Question: I faced one problem which I don't understand and solve in any way. When the textField is activated, the keyboard is displayed when the buttons of numbers in keyboard are pressed, my stackView, which is located in the middle of the screen, should hide and my tableView should rise up, having an indent from the headView of 36 points. When I delete text in the textField, everything should return to the standard view as in the screenshot. I used and What method should I use here? textField delegate or UIView.animate {} or smth.Could you help me pls.
My , I made it like view just for sample and demonstration.
'''
final class HeaderView: UIView {
// There are contains UIImageView & UITextField
// UIImageView has yellow color in screenShot
// UITextField has green color in screenShot
..........
}
final class LeftView: UIView {
// Contains textLabel and IconImg
...........
}
final class RightView: UIView {
// Contains textLabel and IconImg
...........
}
'''
and call them in my UIViewController:
'''
final class ViewController: UIViewController {
private let headerLabel: UILabel = {
let label = UILabel()
label.font = .systemFont(ofSize: 17, weight: .semibold)
label.text = "Hello World!"
label.textColor = .black
return label
}()
// Calling my custom views
let headView = HeaderView()
let leftView = LeftView()
let rightView = RightView()
let stackView: UIStackView = {
let stackView = UIStackView()
stackView.axis = .horizontal
stackView.alignment = .center
stackView.distribution = .equalSpacing
return stackView
}()
// After that, I created UITableView
let tableView: UITableView = {
let tableView = UITableView(frame: .zero)
tableView.register(UITableViewCell.self, forCellReuseIdentifier: "cell")
return tableView
}()
// ViewDidLoad
override func viewDidLoad() {
super.viewDidLoad()
self.view.backgroundColor = .systemBackground
tableView.delegate = self
tableView.dataSource = self
self.setupUI()
}
func setupUI() {
self.setSubviews()
self.setConstraints()
}
func setSubviews() {
self.view.addSubview(headerLabel)
self.view.addSubview(headView)
self.stackView.addArrangedSubview(leftView)
self.stackView.addArrangedSubview(rightView)
self.view.addSubview(stackView)
self.view.addSubview(tableView)
}
private func setConstraints() {
headerLabel.snp.makeConstraints { make in
make.top.equalTo(self.view.safeAreaLayoutGuide).offset(30)
make.centerX.equalTo(self.view.safeAreaLayoutGuide)
}
headView.snp.makeConstraints { make in
make.top.equalTo(self.headerLabel.snp.bottom).offset(24)
make.leading.equalTo(self.view.safeAreaLayoutGuide).offset(16)
make.trailing.equalTo(self.view.safeAreaLayoutGuide).offset(-16)
make.height.equalTo(56)
}
stackView.snp.makeConstraints { make in
make.top.equalTo(self.headView.snp.bottom).offset(16)
make.leading.trailing.equalToSuperview().inset(16)
}
leftView.snp.makeConstraints { make in
make.top.equalTo(self.stackView.snp.top)
make.leading.equalTo(self.stackView.snp.leading)
make.bottom.equalTo(self.stackView.snp.bottom)
make.size.equalTo(CGSize(width: 163, height: 88))
}
rightView.snp.makeConstraints { make in
make.top.equalTo(self.stackView.snp.top)
make.trailing.equalTo(self.stackView.snp.trailing)
make.bottom.equalTo(self.stackView.snp.bottom)
make.size.equalTo(CGSize(width: 163, height: 88))
}
tableView.snp.makeConstraints { make in
make.top.equalTo(self.stackView.snp.bottom).offset(36)
make.leading.trailing.equalTo(self.view.safeAreaLayoutGuide)
make.bottom.equalTo(self.view.safeAreaLayoutGuide)
}
}
}
extension UIViewController: UITableViewDelegate, UITableViewDataSource {
public func tableView(_ tableView: UITableView, numberOfRowsInSection section: Int) -> Int {
return 10
}
public func tableView(_ tableView: UITableView, cellForRowAt indexPath: IndexPath) -> UITableViewCell {
let cell = tableView.dequeueReusableCell(withIdentifier: "cell", for: indexPath)
cell.textLabel?.text = "Hello"
return cell
}
}
'''
[![enter image description here][1]][1]

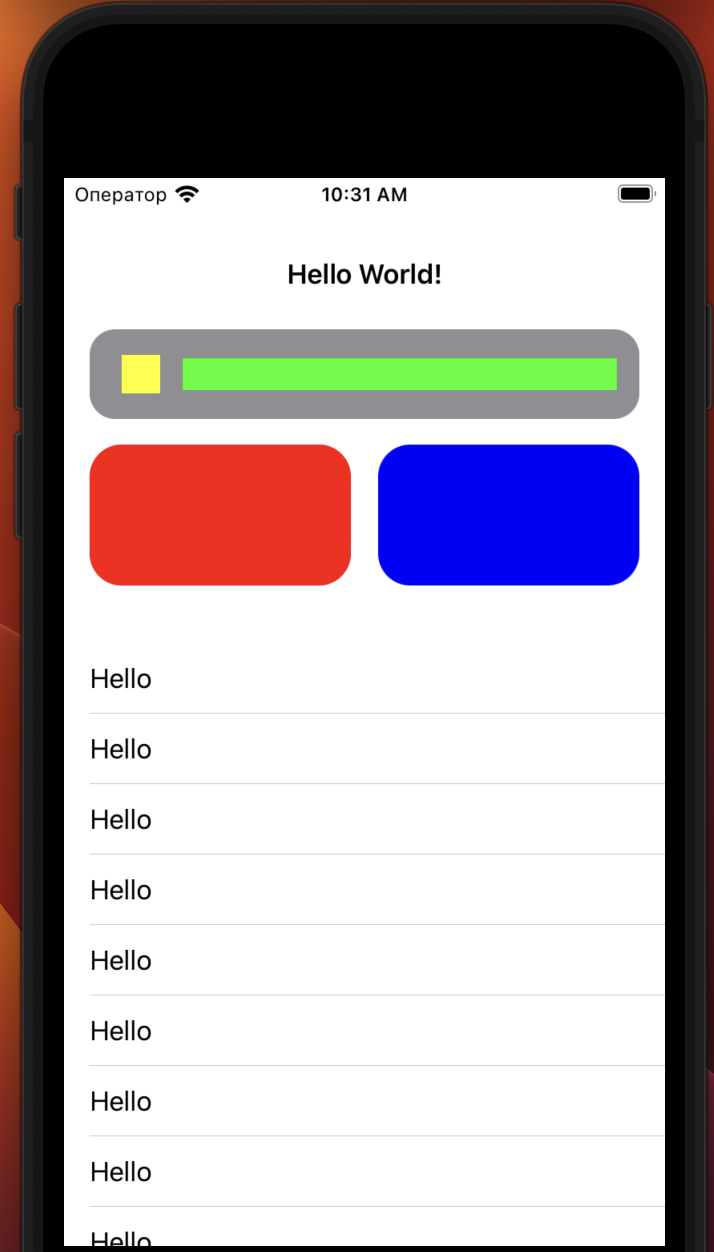
Answer: To hide UIView when a text or number is typed in a textfield, you must add target to your UITextfield like you would add a target to UIButton, But, for a UITextfield the UIControl.Event has to be changed (.editingChanged).
For example:
'''
let textField = UITextFiled()
override func viewDidLoad() {
// Add all the required stuffs of UItextfield and add the following code
textField(self, action: #selector(txtValueChanged(_ :)), for: .editingChanged)
}
@objc func txtValueChanged(_ sender: UITextField) {
// You have to hide LeftView,RightView . So, add this code
leftView.isHidden = true
rightView.isHidden = true
}
'''
This code will hide the views when a character is typed in UITextfield.